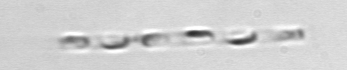
Label: Skeletonema